Field crop: tomato
Growth stage: 1
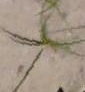
Species: cyperus